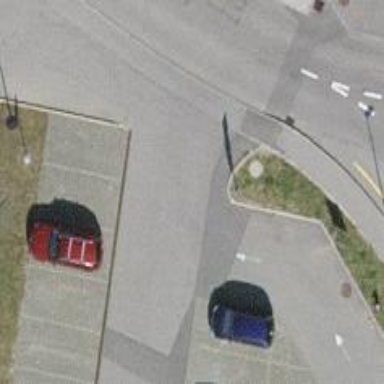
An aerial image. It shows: Road serving as parking aisle.